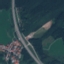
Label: Highway